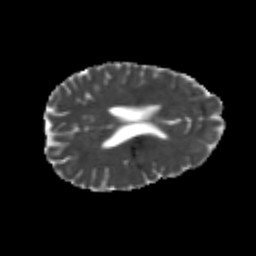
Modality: MD
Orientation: axial
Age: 24
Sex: female
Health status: healthy
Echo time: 0.074 s